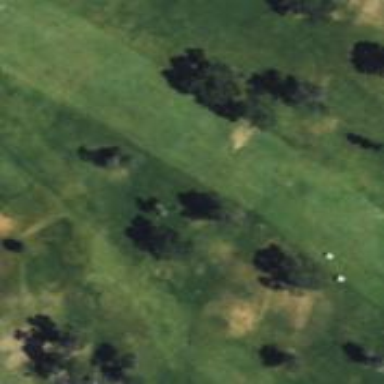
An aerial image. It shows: Golf hole.